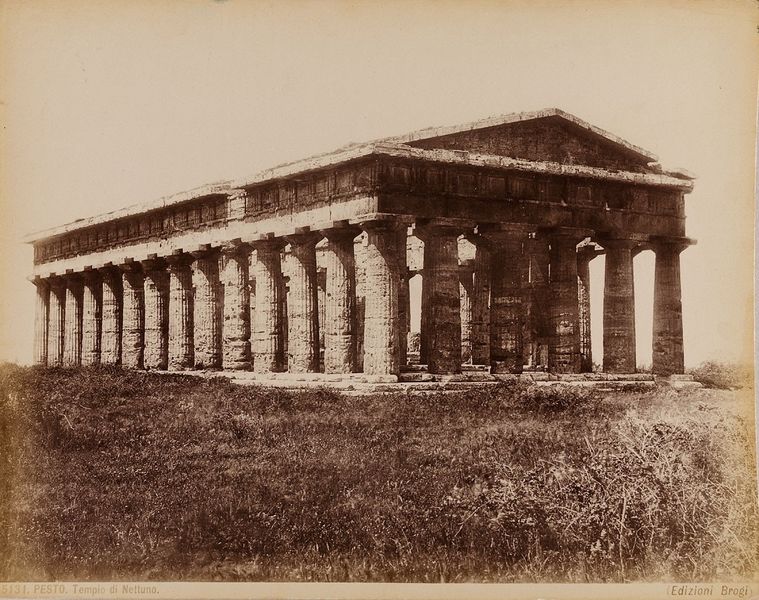
Künstler: Giacomo Brogi
Standort: Hamburg
Institution: Museum für Kunst und Gewerbe Hamburg
Schlagwörter: stadt, säulen, architektur, geschichte, ort, dorf, foto, fotografie, photographie, stadtansicht, ruine, antike, ruinen, kapitelle, photo, tempel, dorisch, hera, architekturfotografie, albumin, lichtbild, dokumentarfotografie, historische, architekturphotographie, bildwerke, angewandte und bildende kunst, hessische systematik, ruinenbild, schwarzweißpositivverfahren, silbersalzverfahren, schwarzweißfotografie, berichtende, gebäude, örtlichkeit, straße, stätte, albuminpapier, archäologie, poseidontempel